Question: I've set up some example layers like this. Every layer scales down its sublayers contents by '0.75'.
'''
CGColorRef color = [UIColor colorWithRed:1 green:0 blue:0 alpha:1].CGColor;
CGRect frame = CGRectMake(0, 0, 128, 128);
m_layer0 = [CATextLayer new];
m_layer0.string = @"0";
m_layer0.frame = frame;
m_layer0.sublayerTransform = CATransform3DMakeScale(0.75, 0.75, 0.75);
m_layer0.masksToBounds = NO;
m_layer0.foregroundColor = color;
m_layer1 = [CATextLayer new];
m_layer1.string = @" 1";
m_layer1.frame = frame;
m_layer1.sublayerTransform = CATransform3DMakeScale(0.75, 0.75, 0.75);
m_layer1.masksToBounds = NO;
m_layer1.foregroundColor = color;
m_layer2 = [CATextLayer new];
m_layer2.string = @" 2";
m_layer2.frame = frame;
m_layer2.sublayerTransform = CATransform3DMakeScale(0.75, 0.75, 0.75);
m_layer2.masksToBounds = NO;
m_layer2.foregroundColor = color;
[m_layer0 addSublayer:m_layer1];
[m_layer1 addSublayer:m_layer2];
[m_hostView.layer addSublayer:m_layer0];
'''
The 'hostView' is a subview of an 'UIScrollView' and on zoom, I set the appropriate 'contentsScale' factor on its sublayers to get a crisp look.
'''
- (void)scrollViewDidEndZooming:(UIScrollView *)scrollView withView:(UIView *)view atScale:(float)scale {
[CATransaction begin];
[CATransaction setDisableActions:YES];
m_layer0.contentsScale = scale;
m_layer1.contentsScale = scale;
m_layer2.contentsScale = scale;
[CATransaction commit];
}
'''
This produces following output image when zoomed in.
Why is the first sublayer rendered correctly but the sublayer of that all blurry?
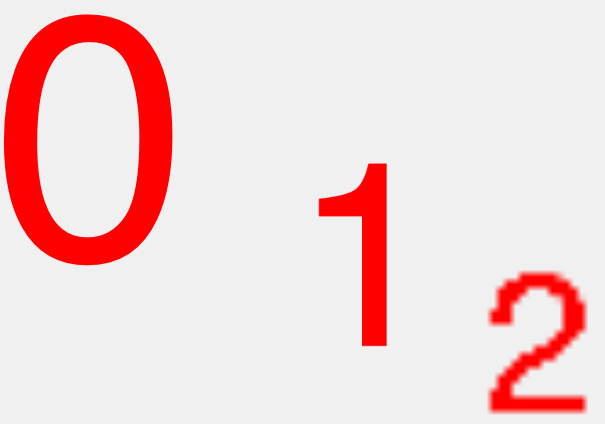
Answer: I opened a TSI on this one. Here is the solution:
The problem is that I'm scaling the Z axis as well as the X and Y axes, which causes the layer to take a more complex rendering path. So 'CATransform3DMakeScale(0.75, 0.75, 1.0)' would be the 'correct' way to do it.
If you truly want to enable z-depth in sublayer transforms, you would set the 'm34' value such as:
'''
CATransform3D thisIsHowYouEnable3DForALayer = CATransform3DIdentity;
thisIsHowYouEnable3DForALayer.m34 = -1.0/kSomeCameraDistanceValue;
parentView.layer.sublayerTransform = thisIsHowYouEnable3DForALayer;
'''